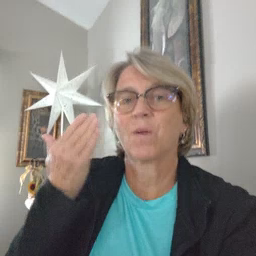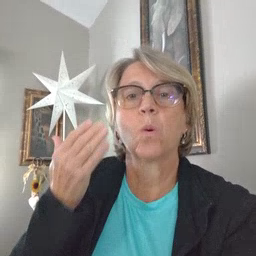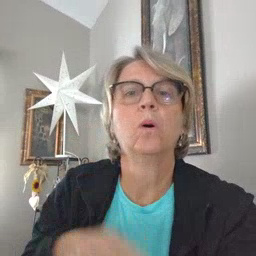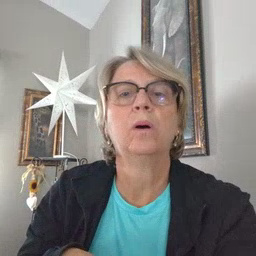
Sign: before